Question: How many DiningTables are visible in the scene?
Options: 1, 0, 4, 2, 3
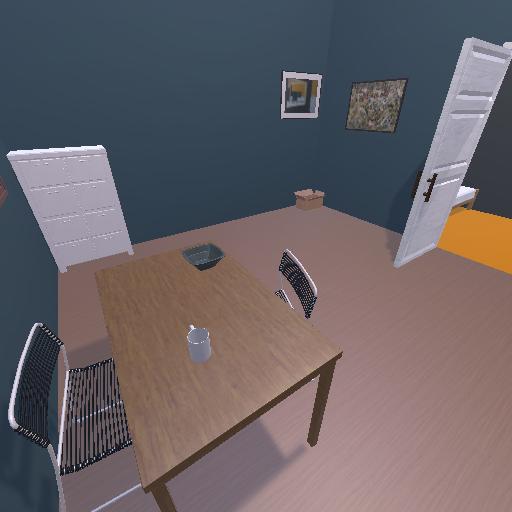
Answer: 1